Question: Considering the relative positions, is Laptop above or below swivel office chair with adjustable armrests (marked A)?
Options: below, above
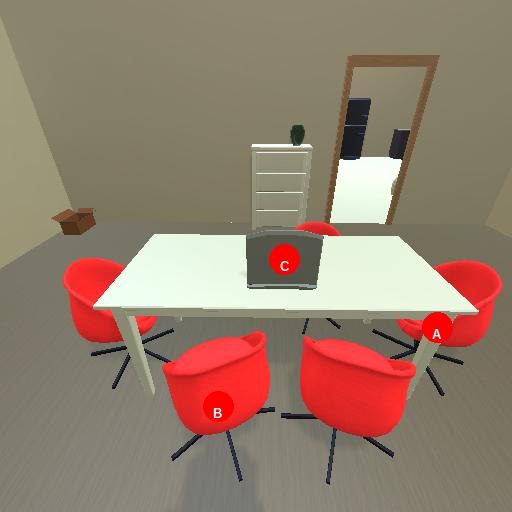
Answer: below